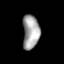
Tissue: lung
Cell type: Epithelial cells
Senescence score: 0.2245
Nuclear area (px): 561
Mean DAPI intensity: 162.913